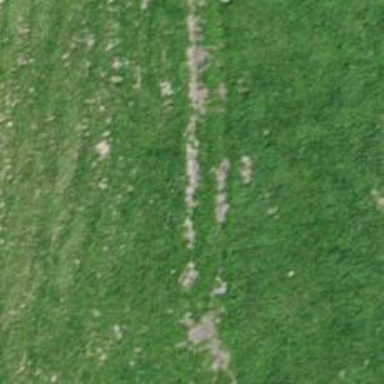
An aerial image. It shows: Path.